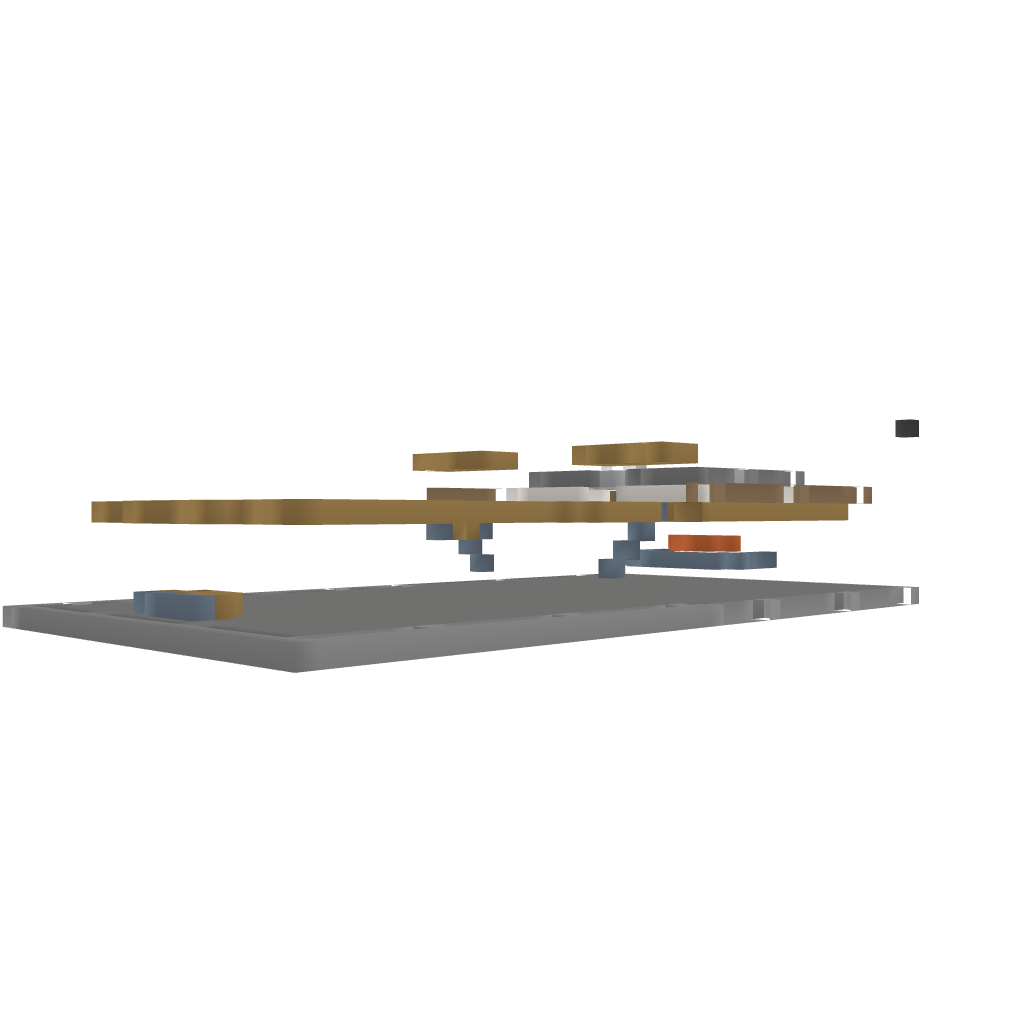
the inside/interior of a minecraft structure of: Mini Mansion